Question: I've deployed succesfully but when I run my app I get this error in my browser.

These are what my heroku logs says:
'''
C:\Users\Shekhar\heroku>heroku logs
2013-09-18T19:50:39.552663+00:00 heroku[api]: Enable Logplex by shekharsumanrock
@gmail.com
2013-09-18T19:50:39.574021+00:00 heroku[api]: Release v2 created by shekharsuman
rock@gmail.com
2013-09-18T19:51:51+00:00 heroku[slug-compiler]: Slug compilation started
2013-09-18T19:52:12.810160+00:00 heroku[api]: Scale to web=1 by shekharsumanrock
@gmail.com
2013-09-18T19:52:12.838111+00:00 heroku[api]: Add PATH config by shekharsumanroc
k@gmail.com
2013-09-18T19:52:12.866467+00:00 heroku[api]: Release v3 created by shekharsuman
rock@gmail.com
2013-09-18T19:52:12.914733+00:00 heroku[api]: Deploy 36856b3 by shekharsumanrock
@gmail.com
2013-09-18T19:52:12.943415+00:00 heroku[api]: Release v4 created by shekharsuman
rock@gmail.com
2013-09-18T19:52:13+00:00 heroku[slug-compiler]: Slug compilation finished
2013-09-18T19:52:15.273489+00:00 heroku[web.1]: Starting process with command 'n
ode app.js'
2013-09-18T19:52:15.912133+00:00 heroku[web.1]: Starting process with command 'n
ode app.js'
2013-09-18T19:52:16.112156+00:00 app[web.1]: info: socket.io started
2013-09-18T19:52:16.112156+00:00 app[web.1]: Server running at http://localhost:
5000/
2013-09-18T19:52:19.292035+00:00 app[web.1]: Server running at http://localhost:
5000/
2013-09-18T19:52:19.292035+00:00 app[web.1]: info: socket.io started
2013-09-18T19:53:16.461372+00:00 heroku[web.1]: Stopping process with SIGKILL
2013-09-18T19:53:16.461211+00:00 heroku[web.1]: Error R10 (Boot timeout) -> Web
process failed to bind to $PORT within 60 seconds of launch
2013-09-18T19:53:17.545639+00:00 heroku[web.1]: Error R10 (Boot timeout) -> Web
process failed to bind to $PORT within 60 seconds of launch
2013-09-18T19:53:17.545980+00:00 heroku[web.1]: Stopping process with SIGKILL
2013-09-18T19:53:17.710781+00:00 heroku[web.1]: Process exited with status 137
2013-09-18T19:53:18.938730+00:00 heroku[web.1]: Process exited with status 137
2013-09-18T19:53:20.623319+00:00 heroku[web.1]: Starting process with command 'n
ode app.js'
2013-09-18T19:53:22.046545+00:00 app[web.1]: info: socket.io started
2013-09-18T19:53:22.046545+00:00 app[web.1]: Server running at http://localhost:
5000/
2013-09-18T19:54:22.301236+00:00 heroku[web.1]: Error R10 (Boot timeout) -> Web
process failed to bind to $PORT within 60 seconds of launch
2013-09-18T19:54:22.301533+00:00 heroku[web.1]: Stopping process with SIGKILL
2013-09-18T19:54:24.052821+00:00 heroku[web.1]: Process exited with status 137
2013-09-18T19:53:17.722653+00:00 heroku[web.1]: State changed from crashed to st
arting
2013-09-18T19:53:17.721912+00:00 heroku[web.1]: State changed from starting to c
rashed
2013-09-18T19:54:35.879665+00:00 heroku[router]: at=error code=H10 desc="App cra
shed" method=GET path=/ host=stark-temple-8404.herokuapp.com fwd="117.198.13.71"
dyno= connect= service= status=503 bytes=
2013-09-18T19:54:36.881441+00:00 heroku[router]: at=error code=H10 desc="App cra
shed" method=GET path=/favicon.ico host=stark-temple-8404.herokuapp.com fwd="117
.198.13.71" dyno= connect= service= status=503 bytes=
'''
What mistake am I doing?
-------EDIT-------
'''
var app = require('http').createServer(handler)
, io = require('socket.io').listen(app)
, fs = require('fs')
function handler(req, res) {
if ('GET' == req.method && '/images' == req.url.substr(0, 7) && '.jpg' == req.url.substr(-4)) {
fs.stat(__dirname + req.url, function (err, stat) {
if (err || !stat.isFile()) {
res.writeHead(404);
res.end('Not Found');
return;
}
serve(__dirname + req.url, 'application/jpg');
});
}
else if ('GET' == req.method && '/' == req.url) {
serve(__dirname + '/index.html', 'text/html');
}
else if ('GET' == req.method && '.css' == req.url.substr(-4)) {
serve(__dirname + req.url, 'text/css');
}
else if ('GET' == req.method && '.ico' == req.url.substr(-4)) {
console.log("ICON has been called");
serve(__dirname + req.url, 'image/x-icon');
}
else if ('GET' == req.method && '.js' == req.url.substr(-3)) {
serve(__dirname + req.url, 'application/javascript');
}
else if ('GET' == req.method && '.png' == req.url.substr(-4)) {
serve(__dirname + req.url, 'image/png');
}
else {
res.writeHead(404);
res.end('Not found');
}
function serve (path, type) {
res.writeHead(200, { 'Content-Type': type });
fs.createReadStream(path).pipe(res);
}
};
console.log('Server running at http://localhost:5000/');
app.listen(5000);
io.configure(function () {
io.set("transports", ["xhr-polling"]);
io.set("polling duration", 10);
});
io.sockets.on('connection', function (socket) {
io.sockets.emit('this', { will: 'be received by everyone'}); //This will be received by everyone
socket.emit('news', { hello: 'world' }); //This will be received by none but one
socket.on('my other event', function (data) {
console.log(data);
});
socket.on('disconnect', function () {
io.sockets.emit('user disconnected');
});
socket.broadcast.emit('user connected'); //This will be received by everyone but one who initiates it
socket.on('set nickname', function (name) {
socket.set('nickname', name, function () {
socket.emit('ready');
});
});
socket.on('msg', function () {
socket.get('nickname', function (err, name) {
console.log('Chat message by ', name);
});
});
});
'''
'''
<!doctype html>
<html>
<head>
<meta charset="utf-8">
<title>YAY!!</title>
<script src="/socket.io/socket.io.js"></script>
<link href="style.css" rel="stylesheet" type="text/css">
<script>
//var socket = io.connect('http://localhost');
var socket = io.connect(window.location.hostname);
socket.on('news', function (data) {
console.log(data);
socket.emit('my other event', { my: 'data' });
});
socket.on('this', function(data) {
console.log("This has been received "+data.will);
});
socket.emit('set nickname','Shekhar');
socket.on('ready', function(data) {
console.log("Name Set");
});
</script>
</head>
<body>
<div id="box1">What's up?</div>
</body>
</html>
'''
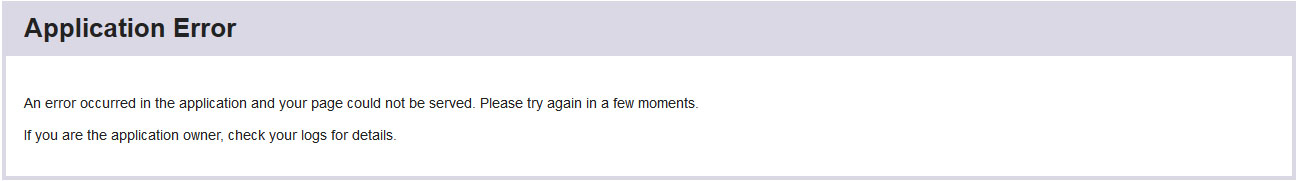
Answer: Your process takes too long to start up. Hard to say without looking at your code, but I am guessing you are not binding to the right port. Are you listening on the port specified by the environment variable 'PORT'? That's how Heroku detects when you have finished "starting up".